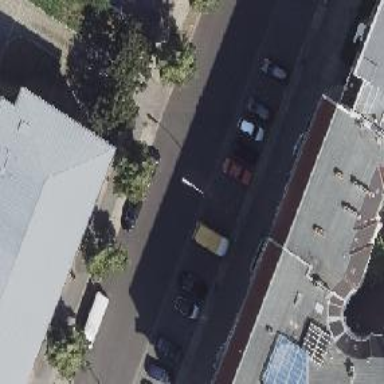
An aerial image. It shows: There is parking obstacle present.